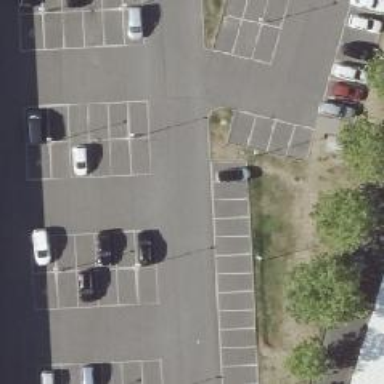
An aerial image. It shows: Asphalt parking aisle road.